Interaction volume radius: 5 \u00c5
Interaction volume height: 10 \u00c5
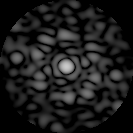
Disorder parameter: 0.8968